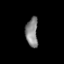
Tissue: prostate
Cell type: T cells
Senescence score: 0.7293
Nuclear area (px): 355
Mean DAPI intensity: 132.566